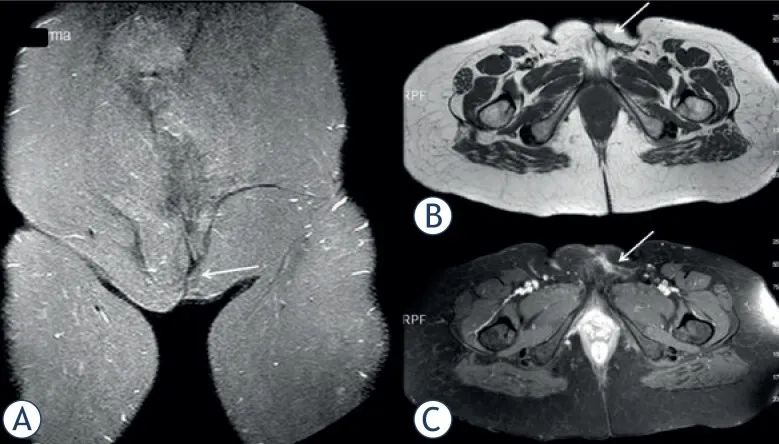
Coronal STIR A. , axial T1W B.axial contrast enhanced T1W C. MR images obtained 2 years after the surgery: postoperative changes in the operation area (arrows), no sign detected related to the recurrence.
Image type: radiology (mri)